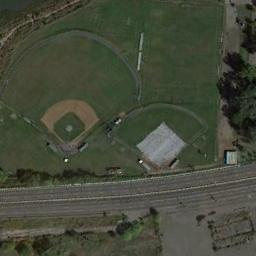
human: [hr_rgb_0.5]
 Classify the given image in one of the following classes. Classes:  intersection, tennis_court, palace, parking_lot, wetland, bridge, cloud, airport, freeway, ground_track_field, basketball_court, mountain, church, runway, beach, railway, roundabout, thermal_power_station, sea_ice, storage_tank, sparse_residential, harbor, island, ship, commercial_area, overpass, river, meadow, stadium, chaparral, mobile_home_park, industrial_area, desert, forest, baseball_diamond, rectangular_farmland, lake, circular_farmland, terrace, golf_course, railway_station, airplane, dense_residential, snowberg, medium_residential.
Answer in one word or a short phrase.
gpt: baseball_diamond